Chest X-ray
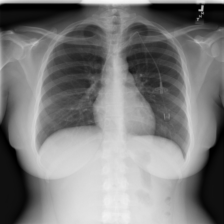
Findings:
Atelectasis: negative
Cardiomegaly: negative
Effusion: negative
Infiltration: negative
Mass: negative
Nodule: negative
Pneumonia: negative
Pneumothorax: negative
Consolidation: negative
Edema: negative
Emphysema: negative
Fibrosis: negative
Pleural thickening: negative
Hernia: negative